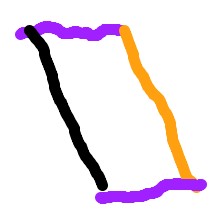
Shape: parallelogram